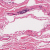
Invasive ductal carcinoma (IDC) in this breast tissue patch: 0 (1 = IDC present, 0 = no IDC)